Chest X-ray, AP view. Patient: 70 years old, sex F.
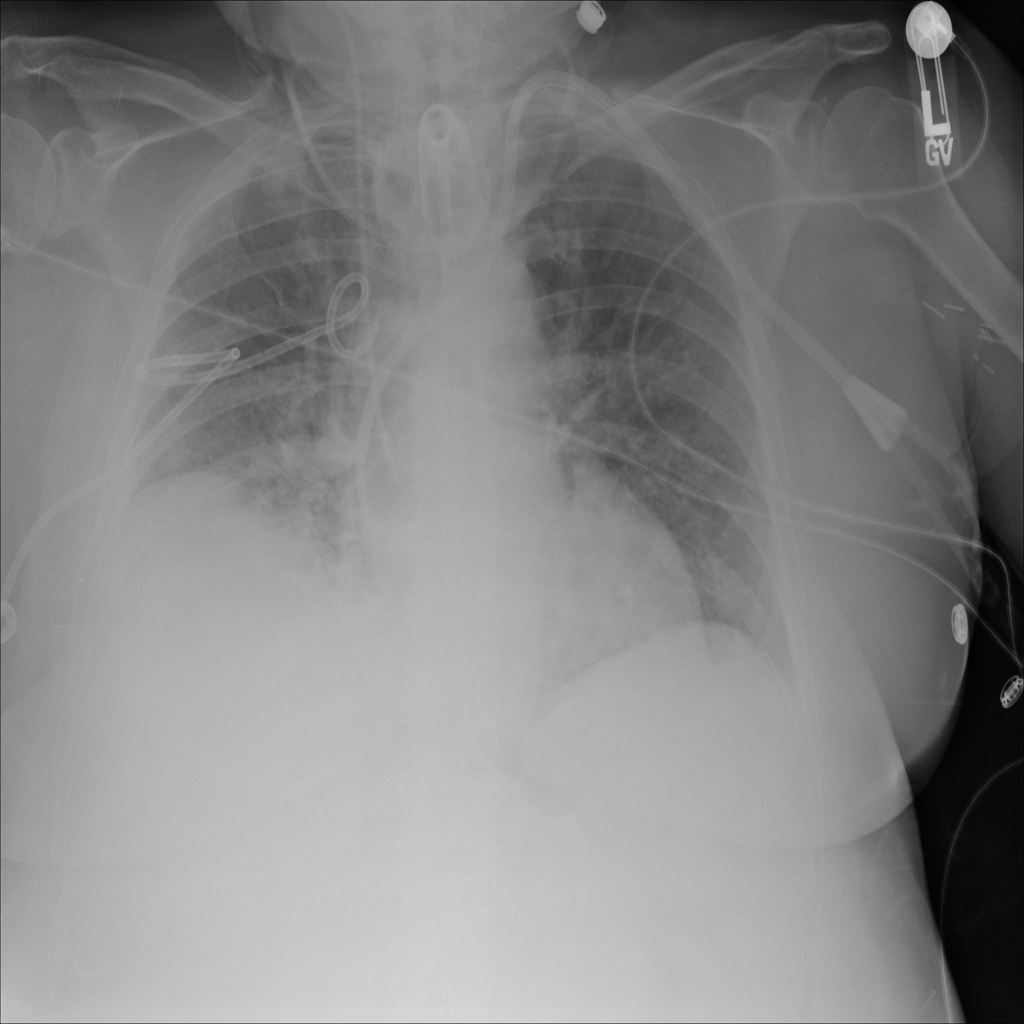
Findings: No Finding